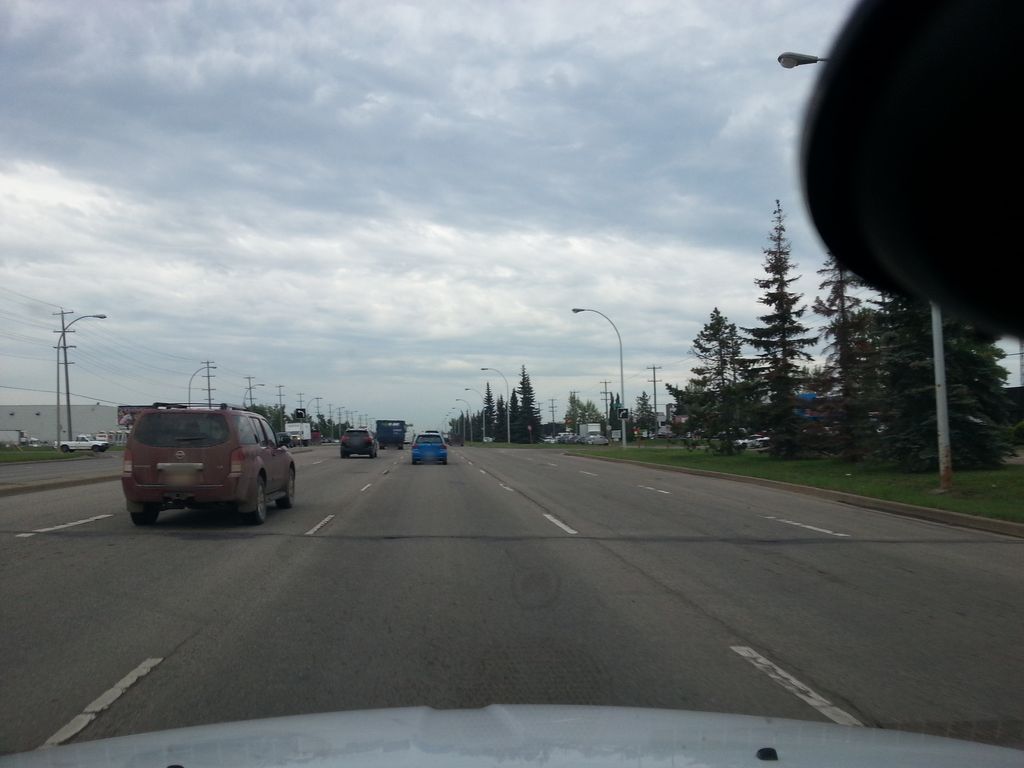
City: edmonton